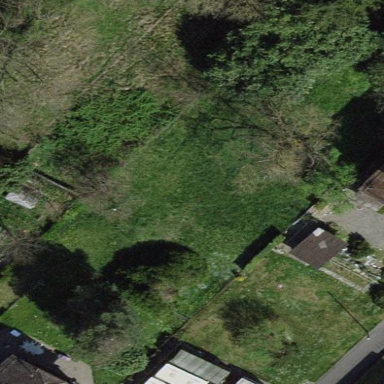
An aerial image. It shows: Garden enclosed by fence.